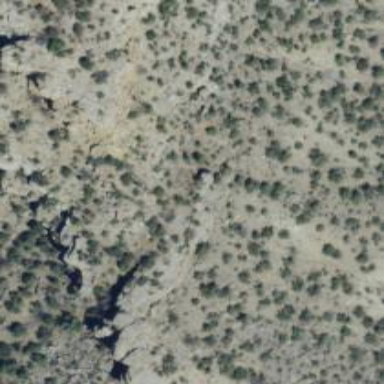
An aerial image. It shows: Cliff in nature.